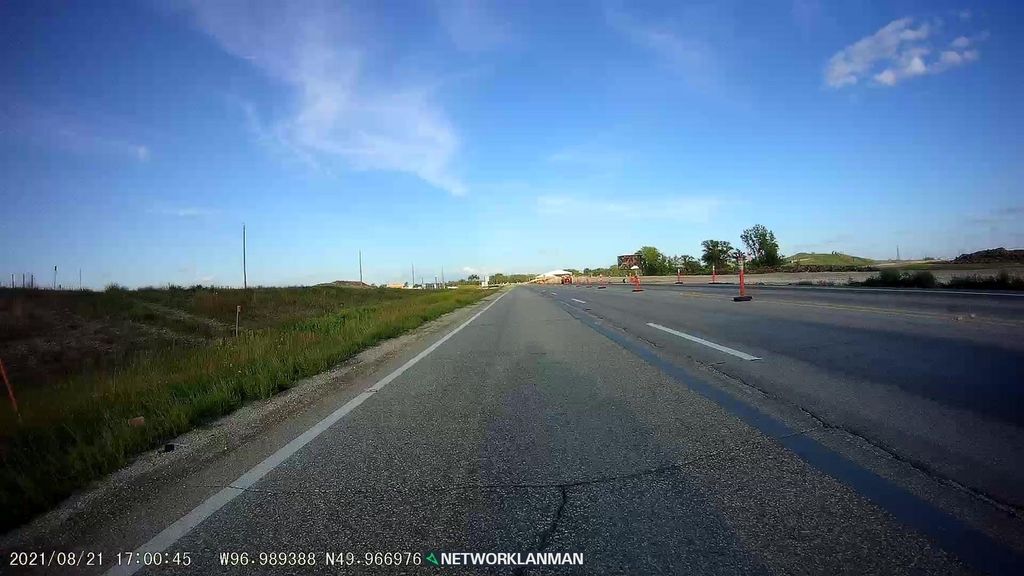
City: winnipeg